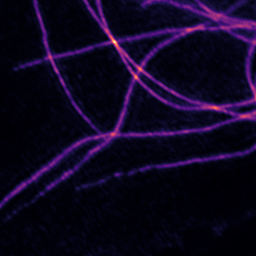
Label: Super-resolution Microtubules image